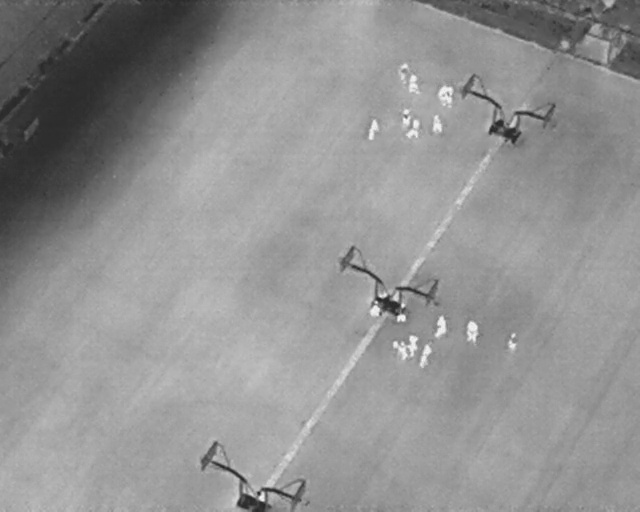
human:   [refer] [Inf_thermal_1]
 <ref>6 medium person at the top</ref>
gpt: <box>[[66, 22, 69, 25, 2], [62, 14, 66, 17, 2], [61, 13, 64, 15, 2], [62, 23, 66, 26, 8], [61, 21, 64, 23, 2], [56, 24, 60, 26, 15]]</box>

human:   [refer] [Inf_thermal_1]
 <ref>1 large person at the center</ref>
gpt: <box>[[66, 62, 70, 65, 2]]</box>

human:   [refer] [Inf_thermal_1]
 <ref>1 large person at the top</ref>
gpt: <box>[[67, 17, 71, 20, 2]]</box>

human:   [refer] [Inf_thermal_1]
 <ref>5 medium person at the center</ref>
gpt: <box>[[61, 59, 64, 62, 2], [57, 58, 59, 61, 2], [64, 68, 68, 70, 10], [62, 66, 66, 68, 2], [60, 66, 63, 69, 2]]</box>